Interaction volume radius: 5 \u00c5
Interaction volume height: 40 \u00c5
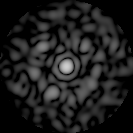
Disorder parameter: 0.8039